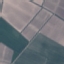
Land use / land cover class: AnnualCrop